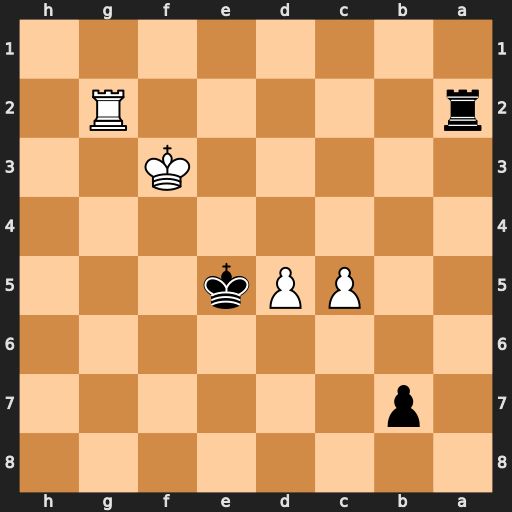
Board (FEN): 8/1p6/8/2PPk3/8/5K2/r5R1/8
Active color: b
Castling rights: -
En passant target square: -
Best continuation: Rxg2 Kxg2 Kxd5